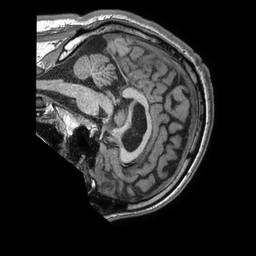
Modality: T1w
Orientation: sagittal
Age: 43
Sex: male
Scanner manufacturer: philips
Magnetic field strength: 1.5 T
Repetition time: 0.007618 s
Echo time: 0.003461 s